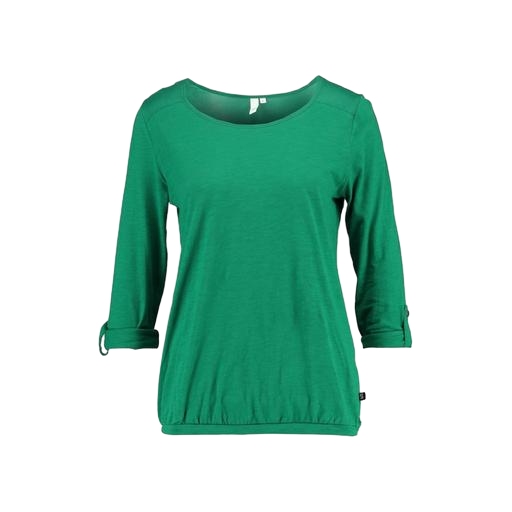
green three-quarter-sleeve top only macy, green scoop neck t-shirt, green scoop-neck tee, white background